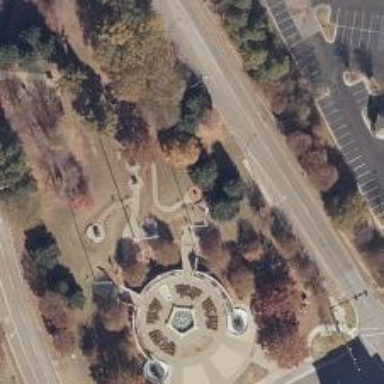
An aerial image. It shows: Memorial site with historic significance.